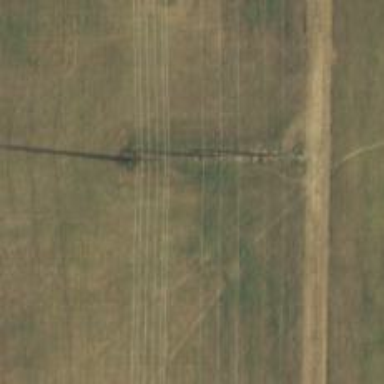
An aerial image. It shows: H-frame designed tower for power lines.